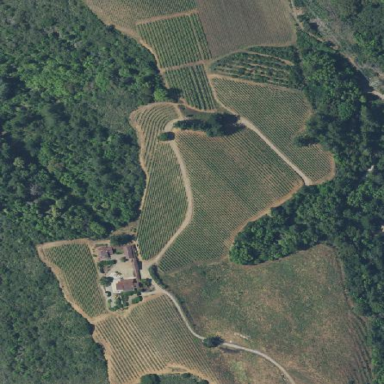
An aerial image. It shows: Unique farmland with vineyard crops of grapes.